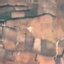
Land use / land cover class: PermanentCrop